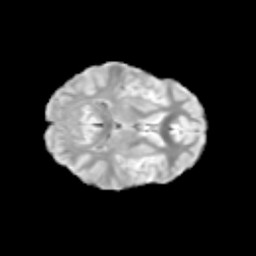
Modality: T2w
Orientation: axial
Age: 13
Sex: female
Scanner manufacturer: siemens
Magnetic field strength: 3 T
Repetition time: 3.8 s
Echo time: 0.07 s